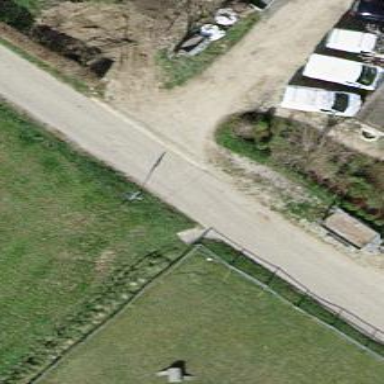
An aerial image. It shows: Well-maintained track road with grade 1 tracktype.